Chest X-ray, AP view. Patient: 25 years old, sex F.
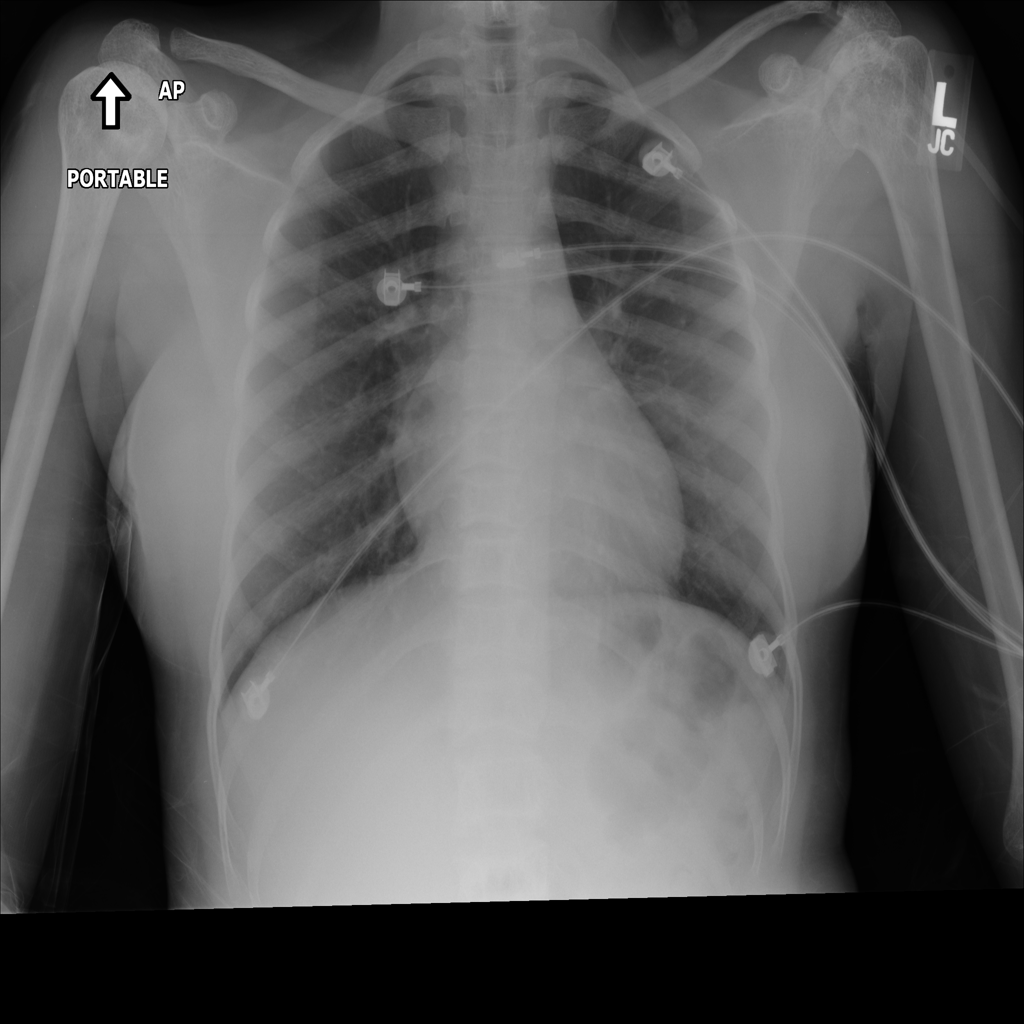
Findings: No Finding